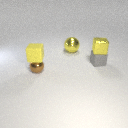
small gray rubber cube to the right of large yellow metal sphere